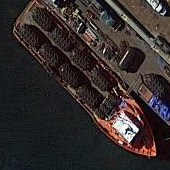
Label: Cargo_ship